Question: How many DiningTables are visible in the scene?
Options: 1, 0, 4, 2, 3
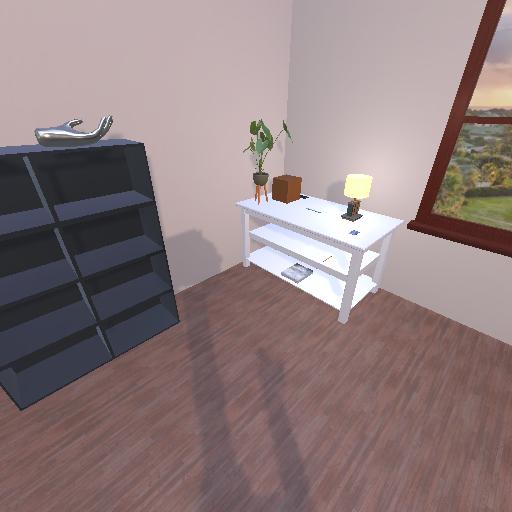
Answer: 1